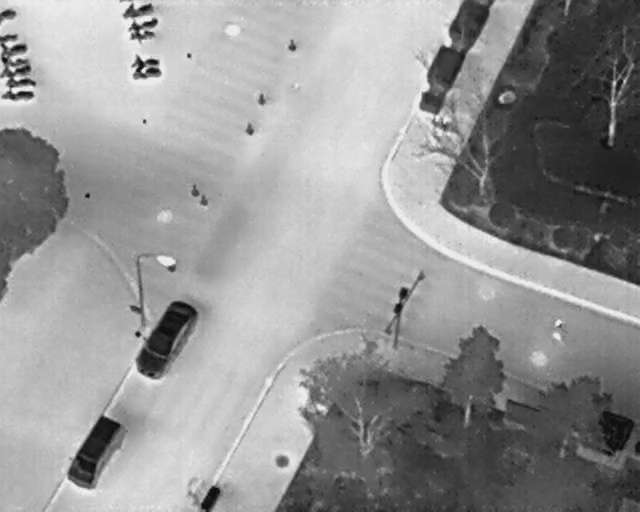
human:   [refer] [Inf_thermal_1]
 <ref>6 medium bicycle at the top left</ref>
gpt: <box>[[20, -1, 22, 5, 171], [21, 1, 23, 8, 171], [21, 4, 23, 9, 171], [21, 8, 23, 14, 171], [21, 10, 24, 17, 171], [0, 1, 2, 4, 2]]</box>

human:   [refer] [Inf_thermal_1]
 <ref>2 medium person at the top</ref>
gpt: <box>[[66, 23, 69, 25, 11], [68, 23, 71, 25, 2]]</box>